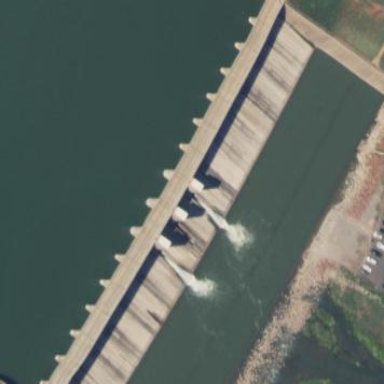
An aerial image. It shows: Dam along waterway.